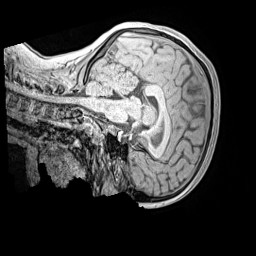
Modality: MP2RAGE
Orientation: sagittal
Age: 11
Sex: female
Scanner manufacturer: siemens
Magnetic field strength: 3 T
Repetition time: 4 s
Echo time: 0.00299 s